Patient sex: M
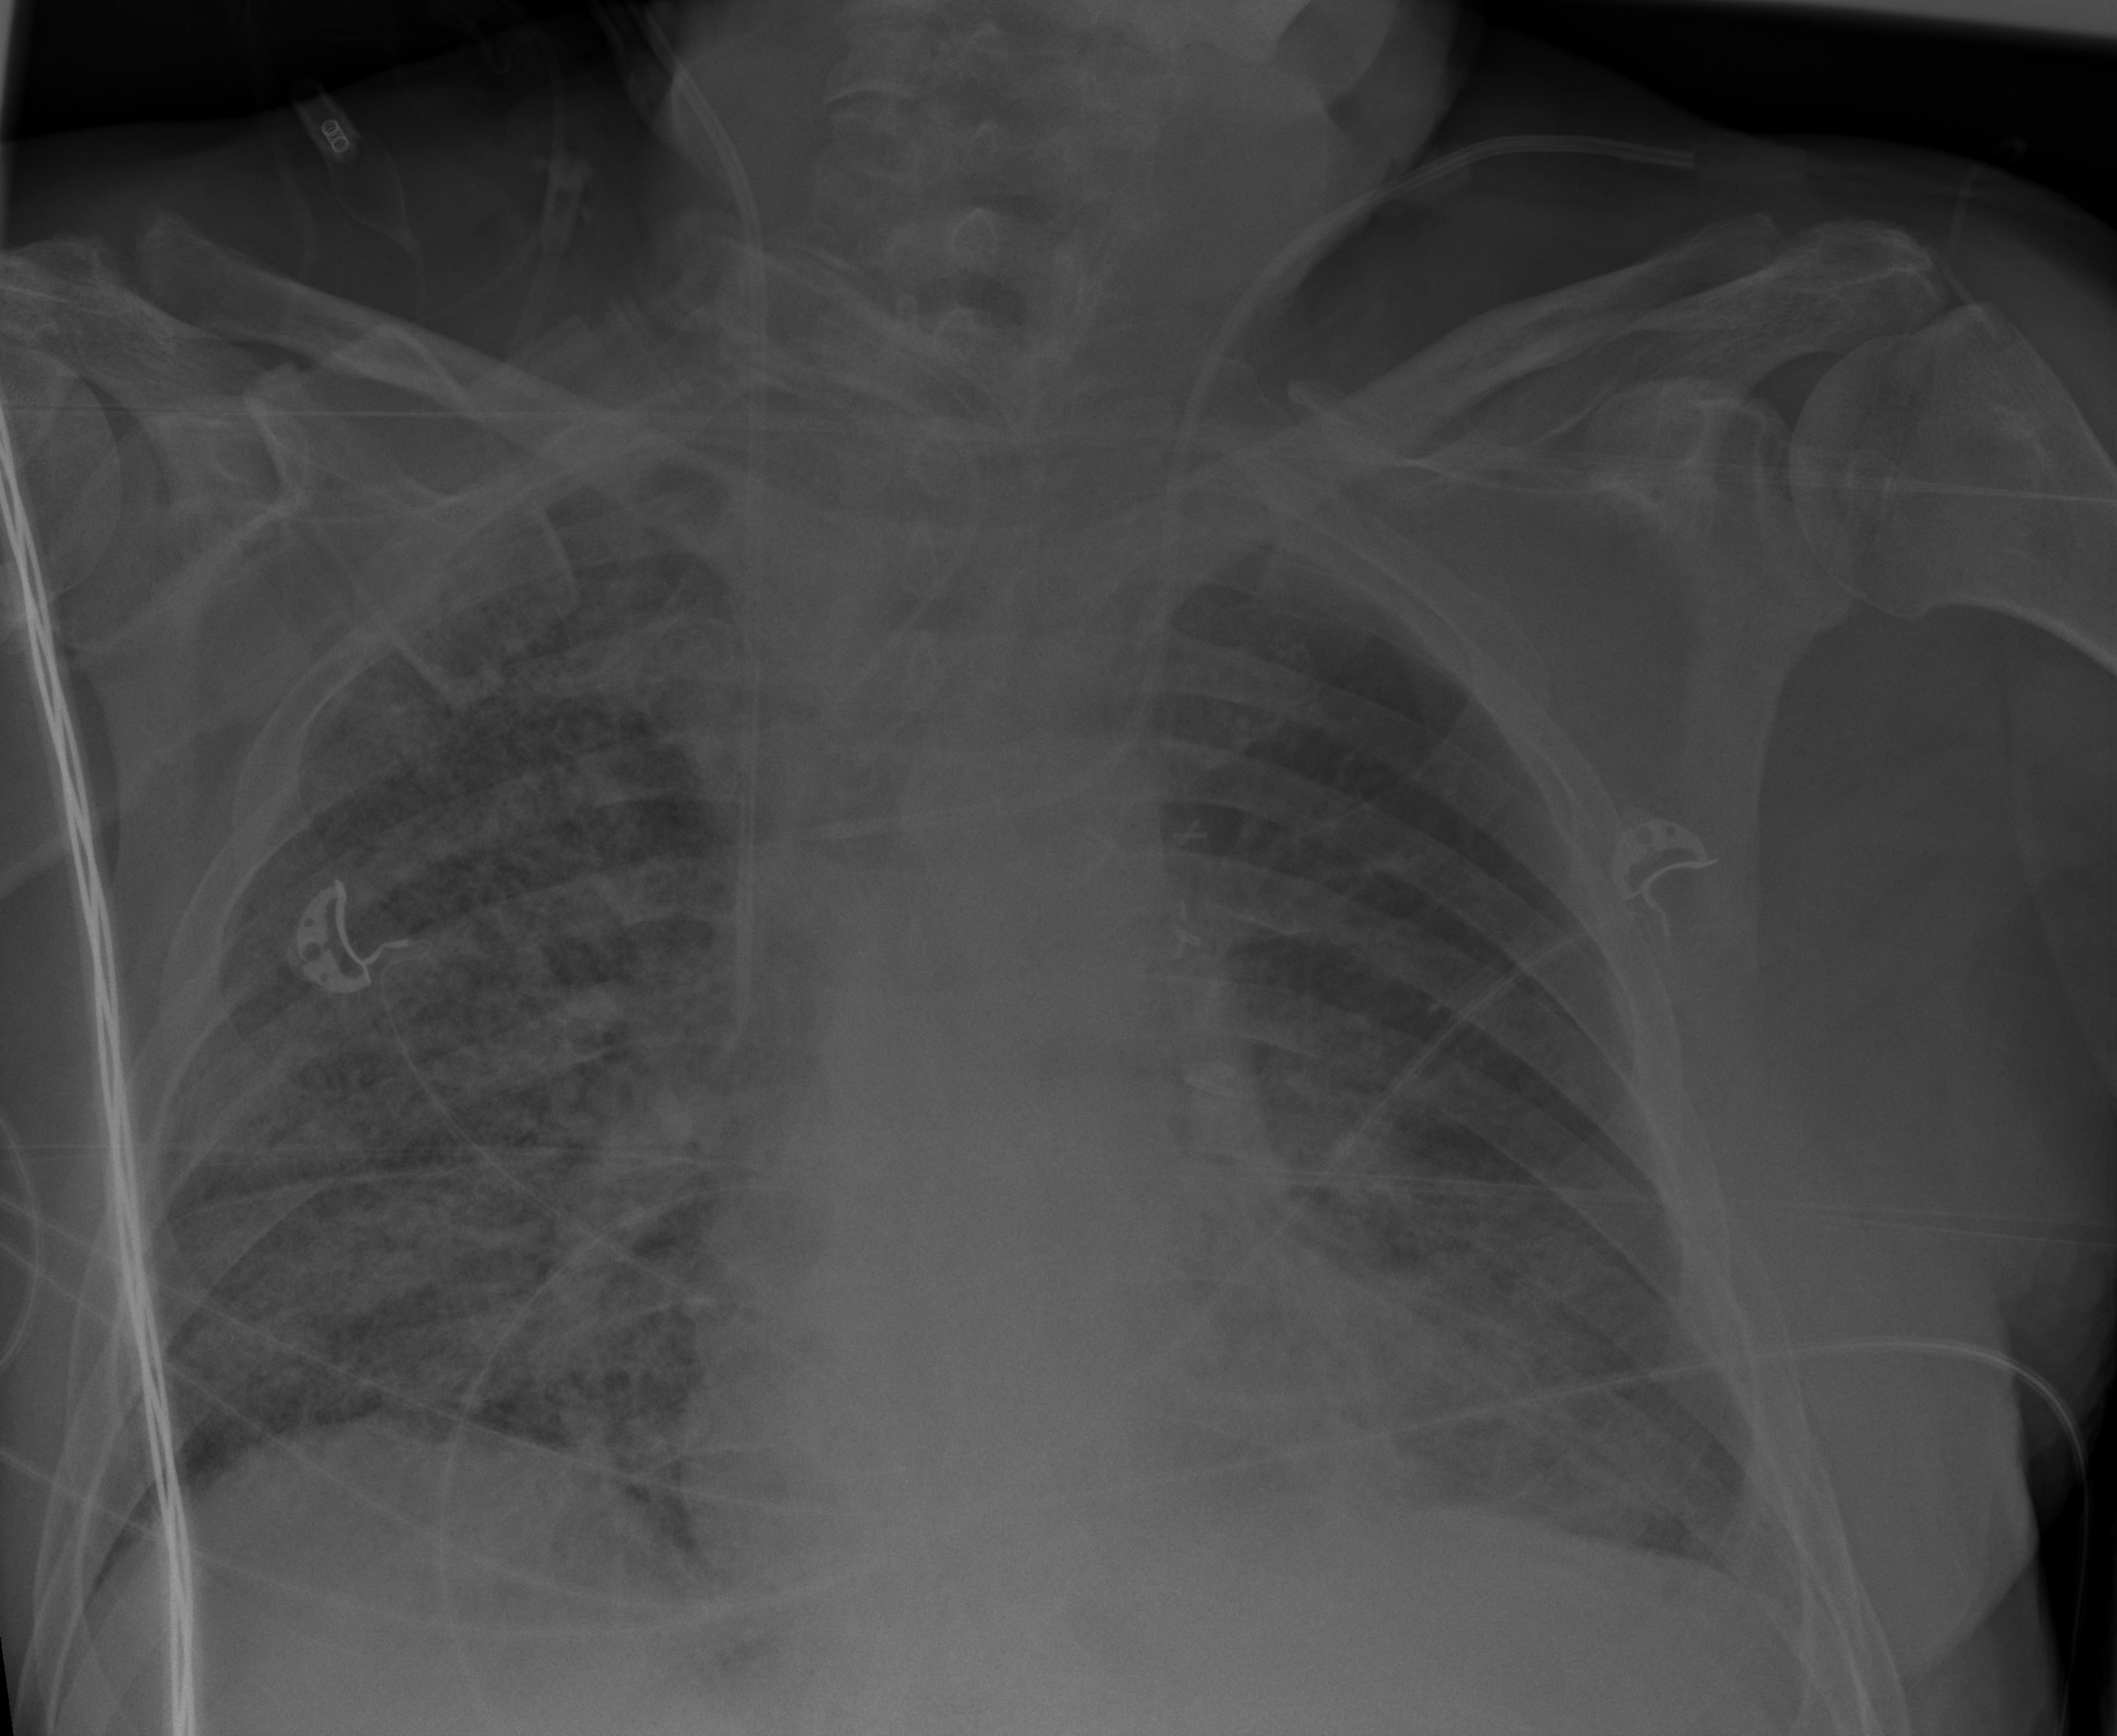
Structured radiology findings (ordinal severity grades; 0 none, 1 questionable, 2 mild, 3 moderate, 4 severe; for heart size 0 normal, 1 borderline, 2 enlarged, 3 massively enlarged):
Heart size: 1
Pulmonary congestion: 0
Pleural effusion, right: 0
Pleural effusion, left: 2
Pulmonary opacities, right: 3
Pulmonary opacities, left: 2
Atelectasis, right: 2
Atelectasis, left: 2